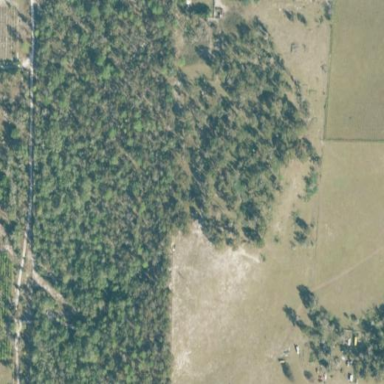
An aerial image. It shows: Mixed leaf woodland.